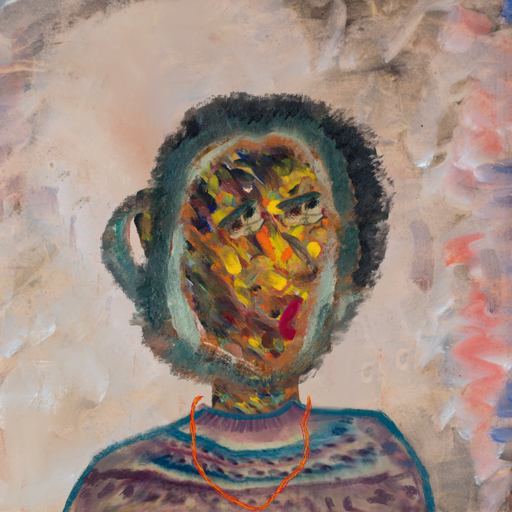
Background: Roy_Bahadur, Head And Neck Side: An_Impression, Face Side: Pipe, Bust: HillGirl, Hair Side: Boggyland, Head Accessory: Blank, Second Necklace: Gypsy_Mother_2, Necklace: Blank, Baby: Blank